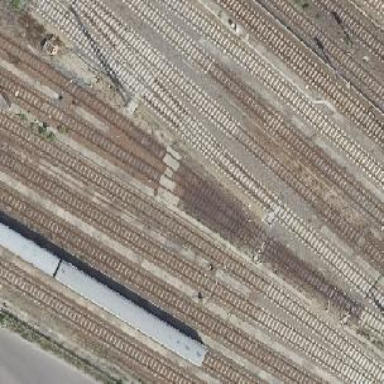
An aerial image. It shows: Railway signal.